Question: I have 4 coordinates of area: ... etc. And have one more position .
How to check if my coordinate in selected area?

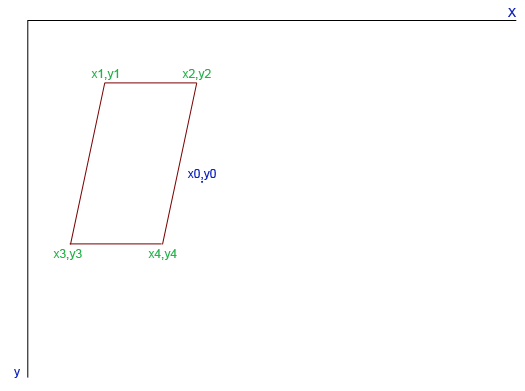
Answer: I will explain you how to check that (x0,y0) lies "below" the line through (x1,y1) and (x2,y2). Essentially, you want that the vector (x0-x1,y0-y1) points "to the right" of (x2-x1, y2-y1). This is equivalent to saying that the matrix
'''
x0-x1 y0-y1
x2-x1 y2-y1
'''
has a negative determinant. So your condition becomes
'''
(x0-x1)(y2-y1) < (y0-y1)(x2-x1).
'''
You get such a condition for any line bounding the area.